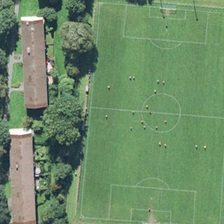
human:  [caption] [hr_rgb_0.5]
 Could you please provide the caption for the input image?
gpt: two buildings and the road around the playground .

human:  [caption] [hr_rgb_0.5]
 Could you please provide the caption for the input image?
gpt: some people are in a football field near some green trees and several buildings .

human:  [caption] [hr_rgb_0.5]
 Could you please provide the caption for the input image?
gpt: some people are in a football field near some green trees and several buildings .

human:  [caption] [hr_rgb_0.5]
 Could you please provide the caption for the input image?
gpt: the playground consists of a red track and a green football field .

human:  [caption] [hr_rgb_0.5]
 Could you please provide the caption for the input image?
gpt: the playground consists of a red track and a green football field .